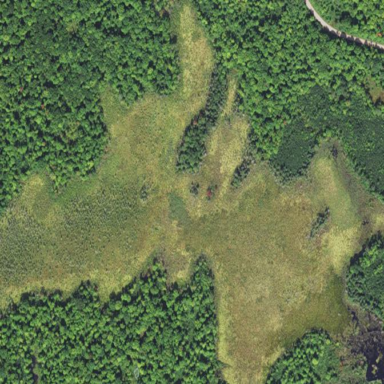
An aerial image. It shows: Bog wetland.